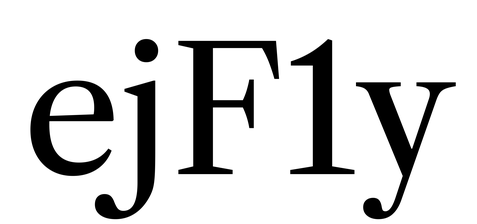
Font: LibreCaslonText_Regular